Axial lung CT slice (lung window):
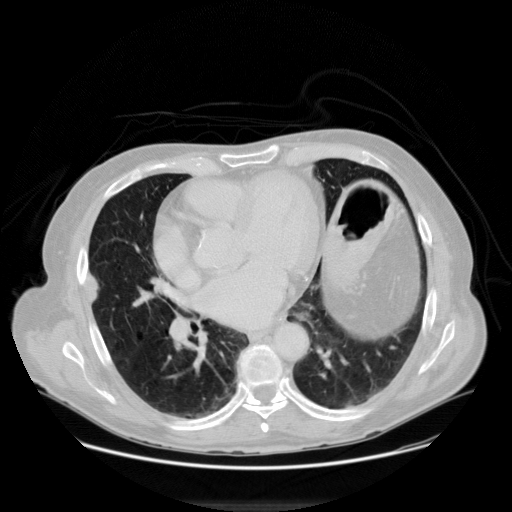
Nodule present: no